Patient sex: M
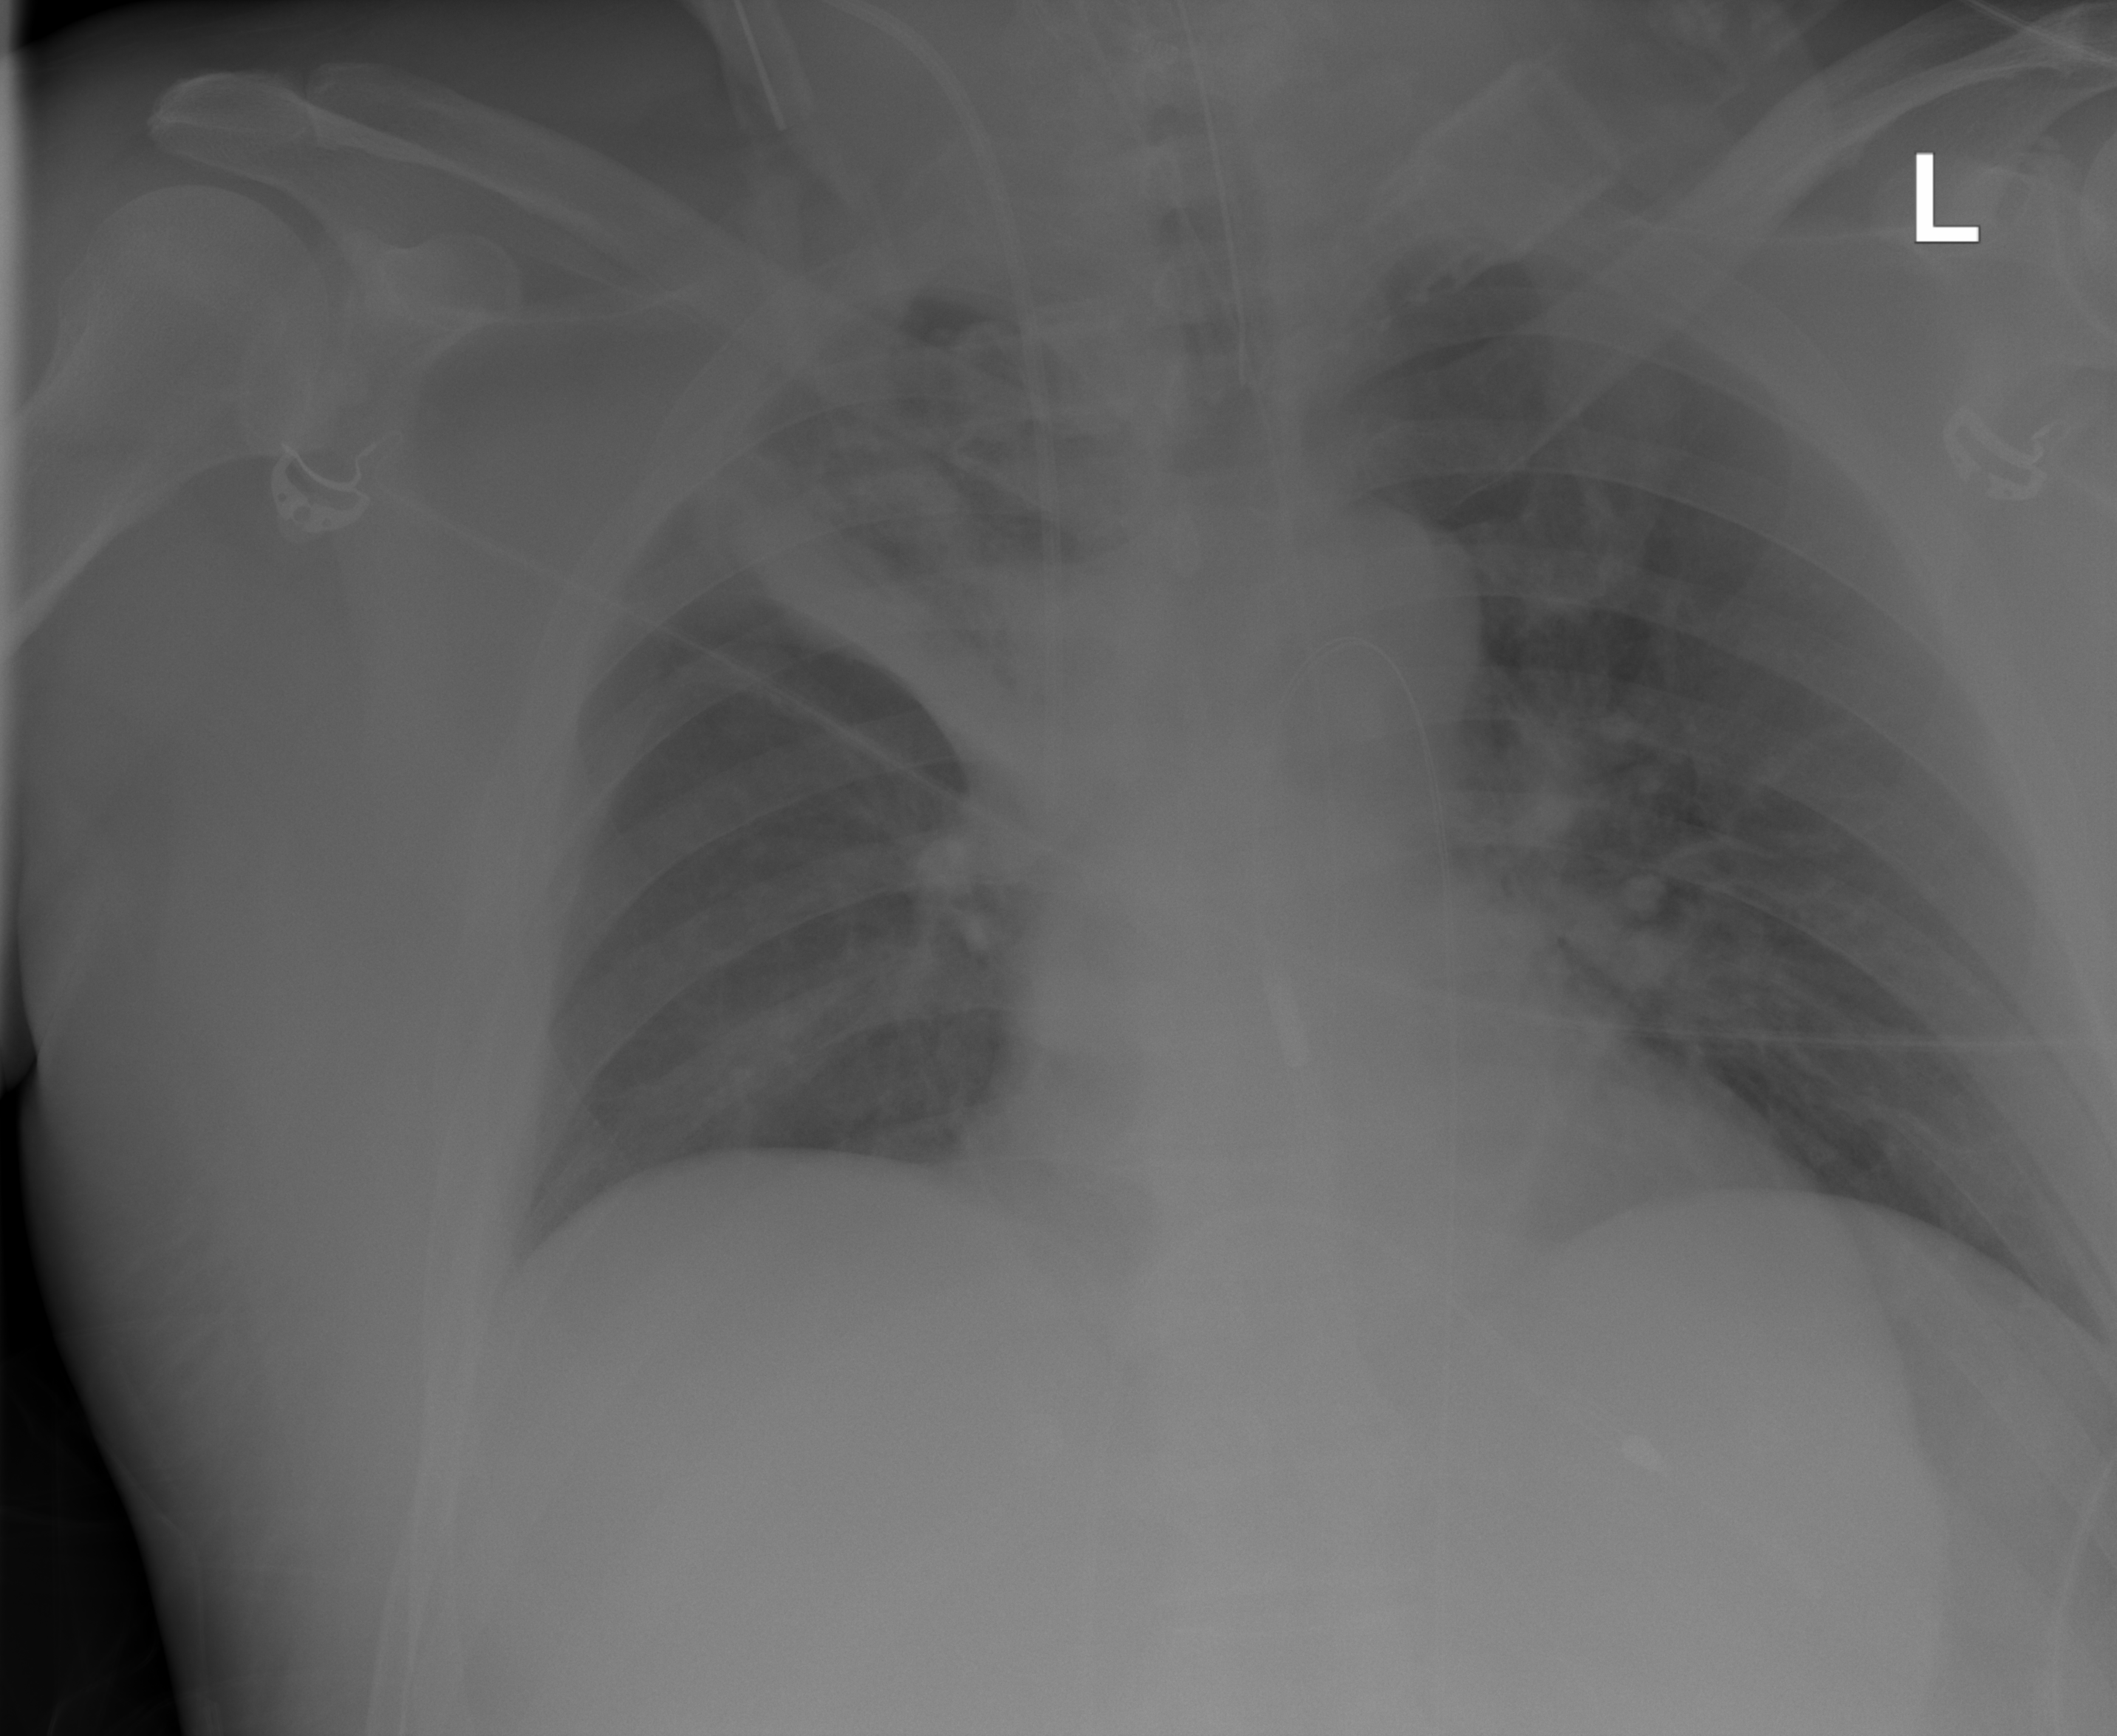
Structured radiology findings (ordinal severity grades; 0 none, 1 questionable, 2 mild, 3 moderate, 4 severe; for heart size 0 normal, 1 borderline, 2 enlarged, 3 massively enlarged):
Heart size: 2
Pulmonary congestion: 1
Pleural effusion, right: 2
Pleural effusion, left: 0
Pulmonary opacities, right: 0
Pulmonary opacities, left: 0
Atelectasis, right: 3
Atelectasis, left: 0